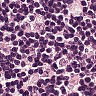
Metastatic tissue present: no